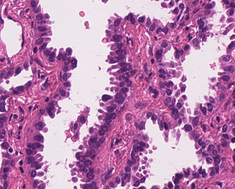
Tumor epithelial tissue: yes
Tumor-associated stroma tissue: yes
Normal tissue: no